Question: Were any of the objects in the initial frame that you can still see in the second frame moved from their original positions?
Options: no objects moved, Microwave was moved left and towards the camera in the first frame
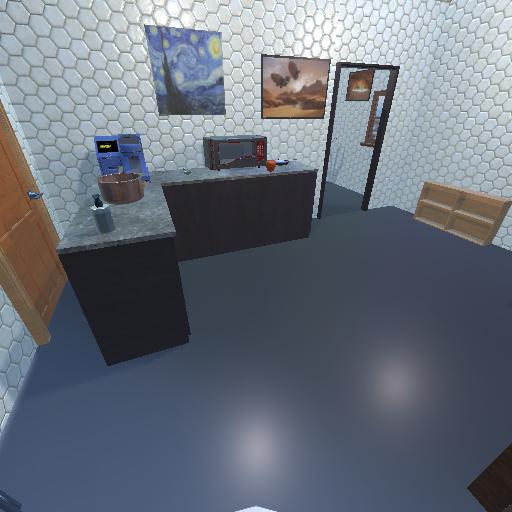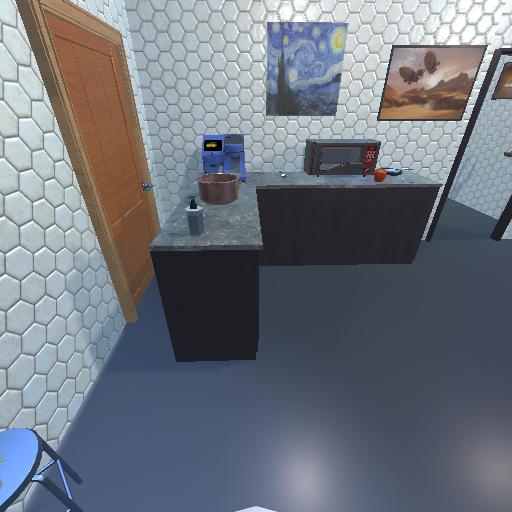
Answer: no objects moved